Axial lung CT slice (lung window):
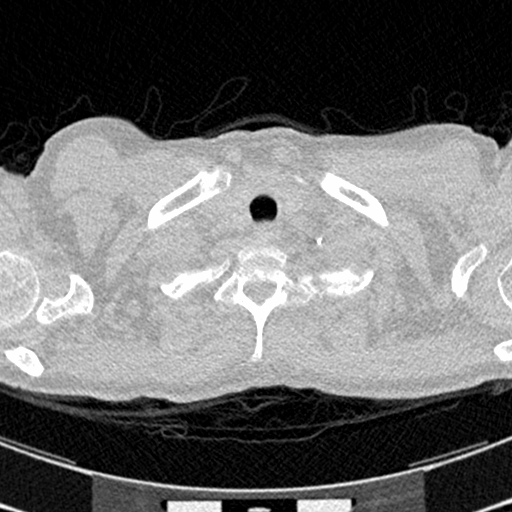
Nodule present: no